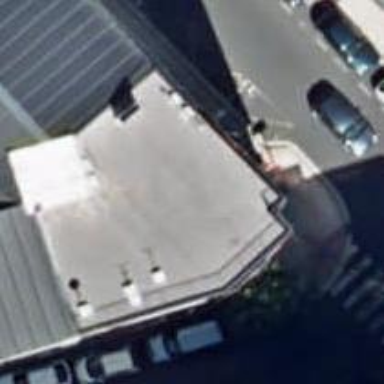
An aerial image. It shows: Pub.